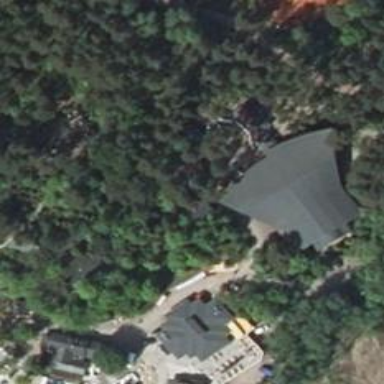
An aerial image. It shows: Theater building.